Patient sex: M
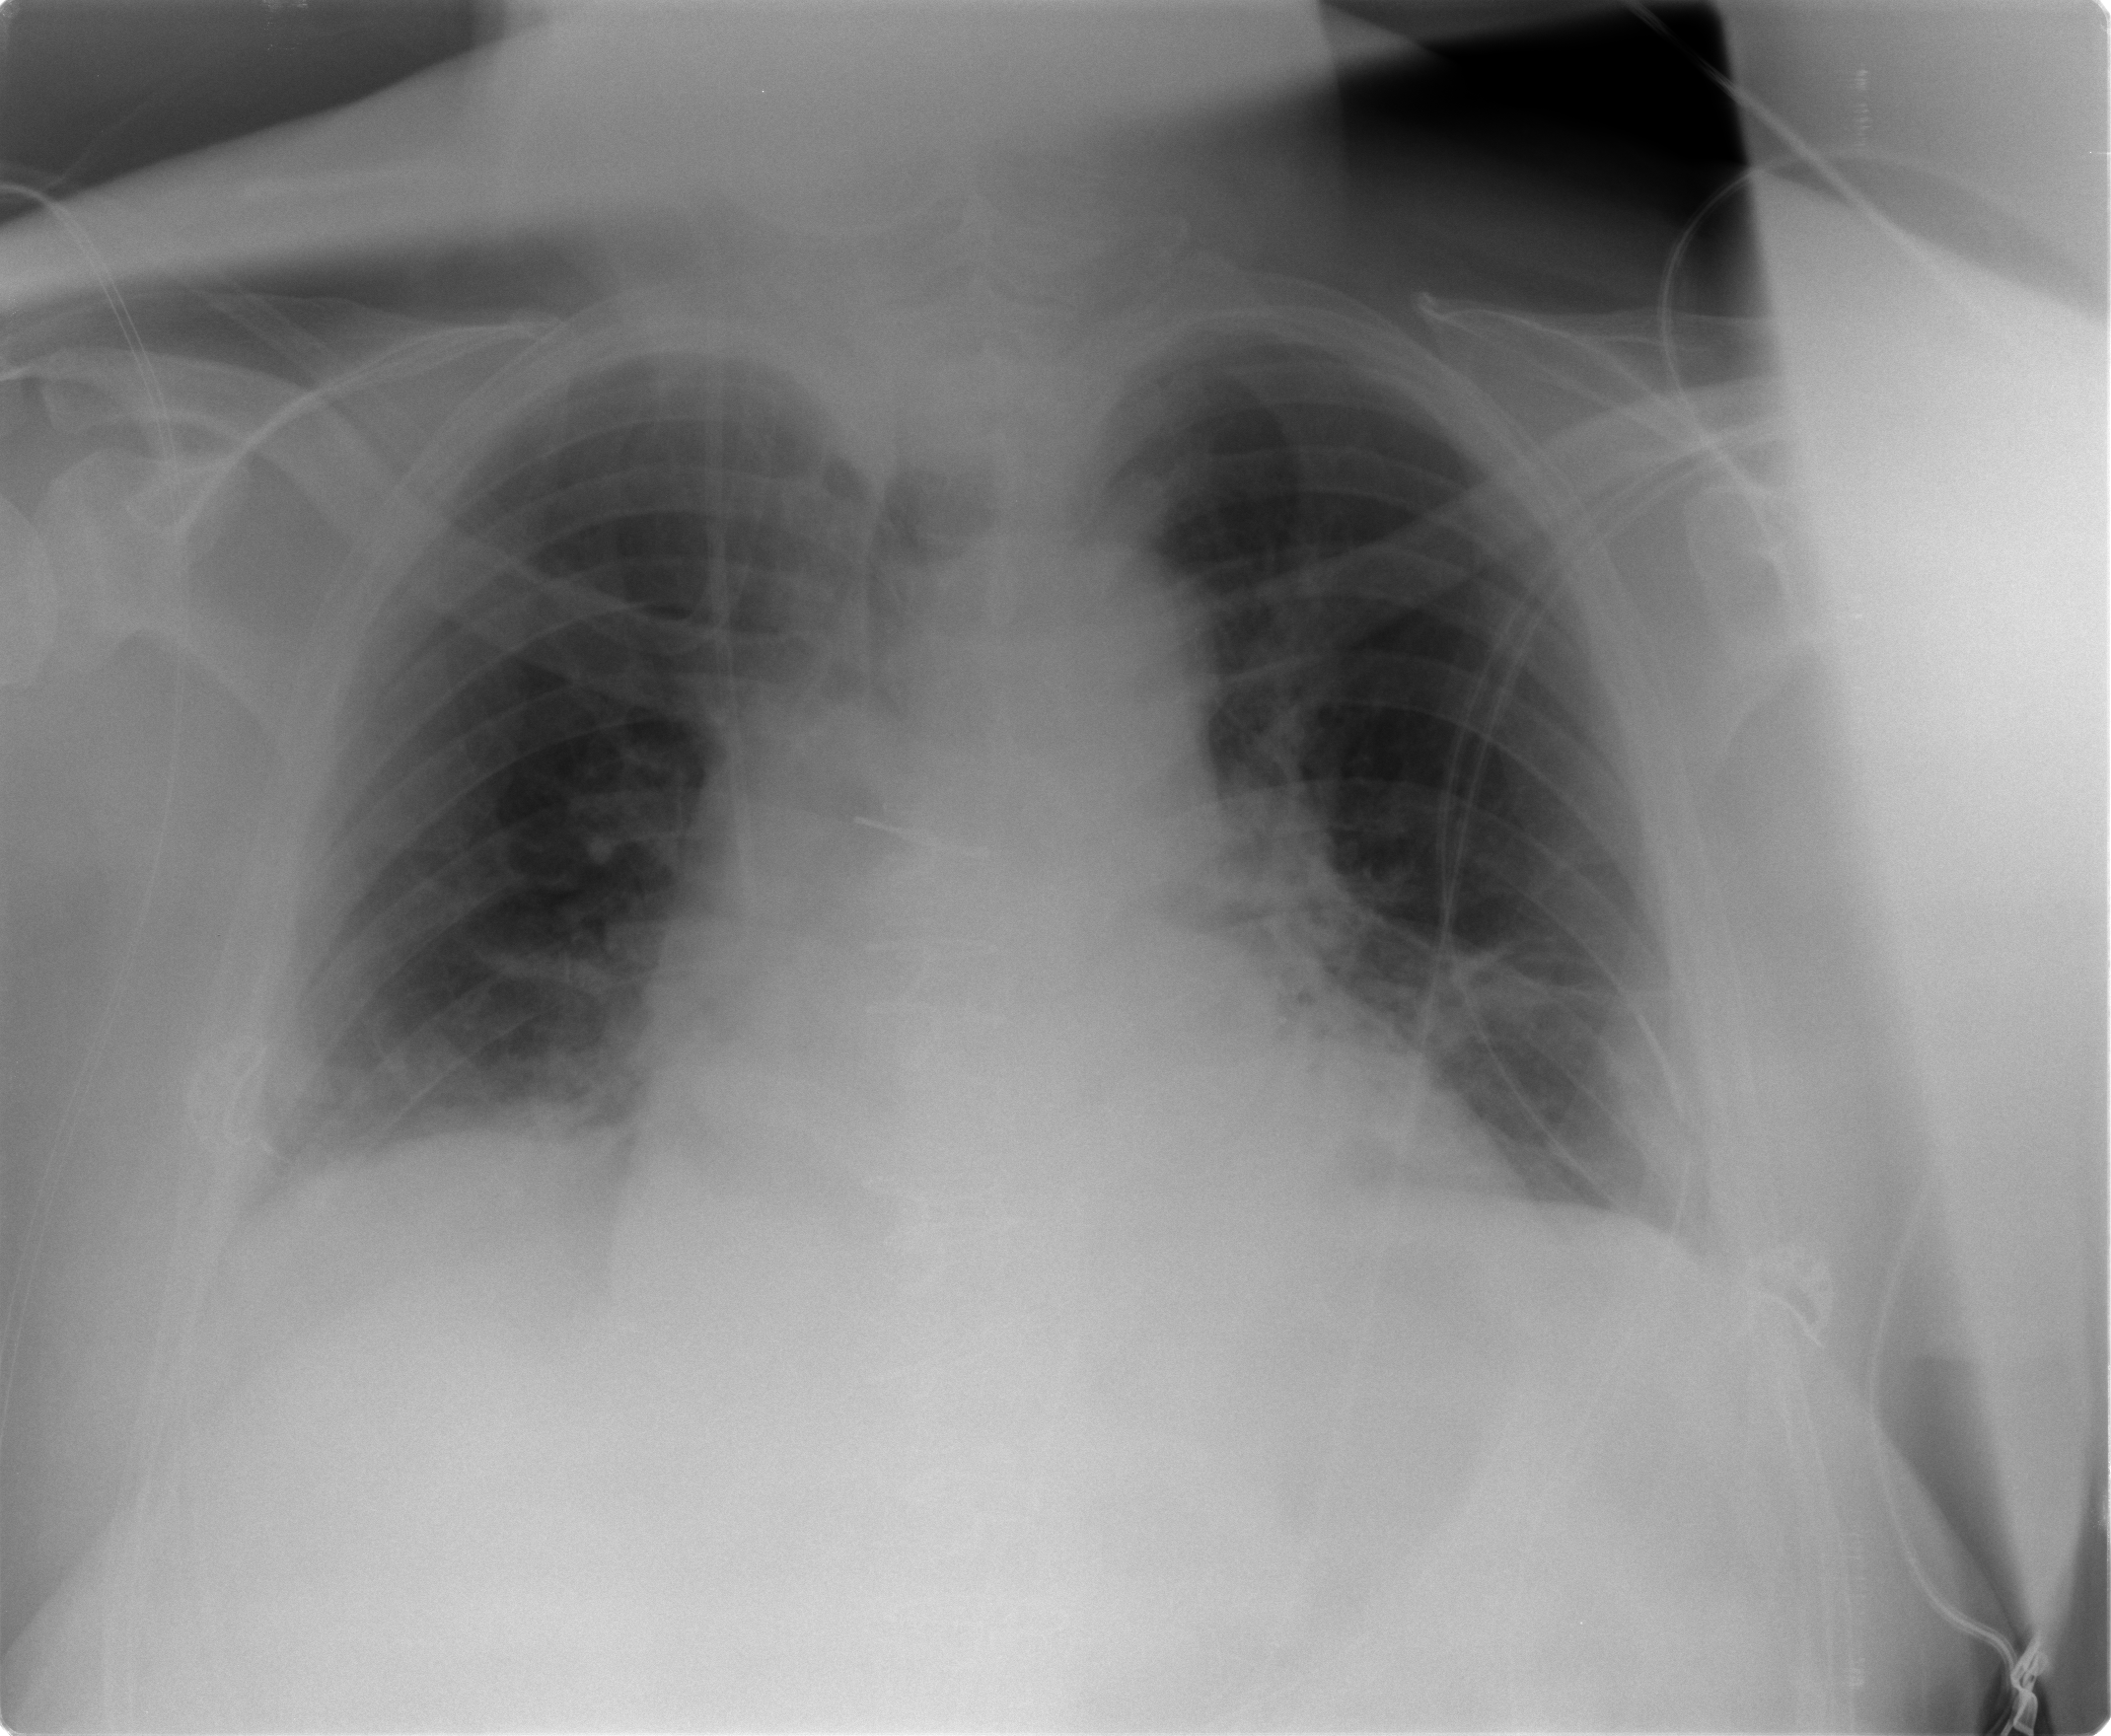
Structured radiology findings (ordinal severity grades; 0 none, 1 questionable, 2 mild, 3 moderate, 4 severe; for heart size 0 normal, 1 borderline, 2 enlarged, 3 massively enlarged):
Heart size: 1
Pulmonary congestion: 0
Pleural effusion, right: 1
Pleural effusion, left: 0
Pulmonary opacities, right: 0
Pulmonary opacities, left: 0
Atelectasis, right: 0
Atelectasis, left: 1